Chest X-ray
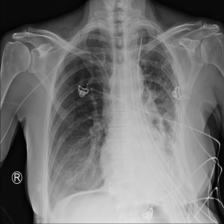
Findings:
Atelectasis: negative
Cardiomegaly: negative
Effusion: negative
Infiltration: negative
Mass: negative
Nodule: negative
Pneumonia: negative
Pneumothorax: negative
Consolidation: negative
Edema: negative
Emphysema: negative
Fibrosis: negative
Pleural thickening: negative
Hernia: negative